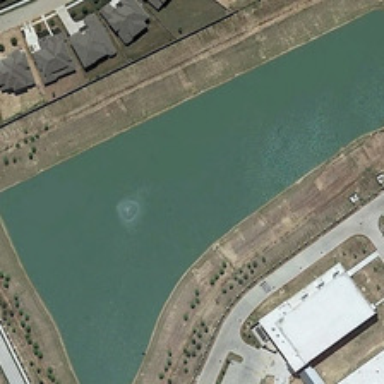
Some buildings are near a polygonal green pond .